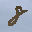
Label: 8